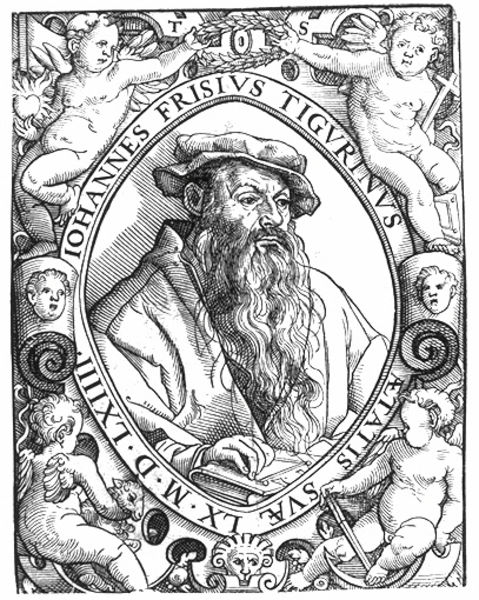
Titel: Bildnis des Johannes Fries
Künstler: Tobias Stimmer
Institution: (Seriendruck)
Schlagwörter: flügel, hand, kopf, mann, nackt, schatten, weiß, grau, hut, köpfe, licht, mund, nase, ohr, schwarz, stirn, zeichnung, blick, muster, ornament, alt, bart, gesichter, kappe, mütze, augen, bibel, gesicht, johannes, kragen, lang, rahmen, vollbart, bildnis, herr, portrait, porträt, gewand, haare, kutte, mantel, blatt, brustbild, lippen, ohren, oval, engel, putte, putto, holzschnitt, schrift, fahne, grafik, linien, rand, figuren, ernst, inschrift, datum, name, penis, lamm, schaf, alter, buch, medaillon, kreuz, druck, schnitt, schwarz-weiß, schraffur, radierung, stich, schwert, text, buchstaben, kranz, lorbeer, lorbeeren, lorbeerkranz, löwenkopf, werkzeug, halbprofil, voluten, mittelalter, luther, herz, löwe, anker, schnecke, schnecken, amor, putten, kupferstich, putti, spirale, gewellt, latein, lateinisch, kringel, spruchband, martin, mandorla, kutt, aetatis, stoffballen, löve, siegerkranz, kerz, frisius, t, s, e, 1564, johannes frisius, alt mann bart engel, mann alt, bucg, ts, tigurinus, voltuen, kkranz, krqanz#, 60 jahre, potten, petten, flammenherz